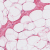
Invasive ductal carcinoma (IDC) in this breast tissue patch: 0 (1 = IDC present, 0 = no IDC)